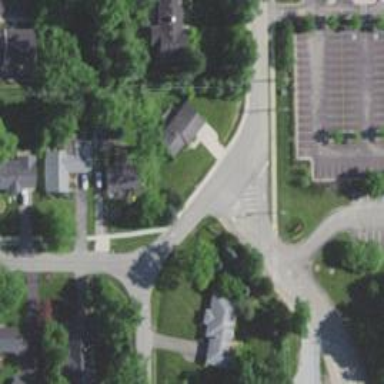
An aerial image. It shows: Residential road with asphalt surface and separate sidewalk.